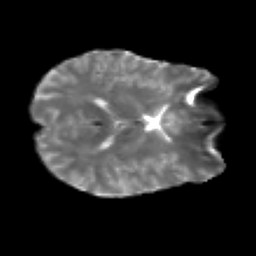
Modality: T2w
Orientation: axial
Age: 21
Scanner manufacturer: siemens
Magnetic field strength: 3 T
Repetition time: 2.2 s
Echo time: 0.084 s